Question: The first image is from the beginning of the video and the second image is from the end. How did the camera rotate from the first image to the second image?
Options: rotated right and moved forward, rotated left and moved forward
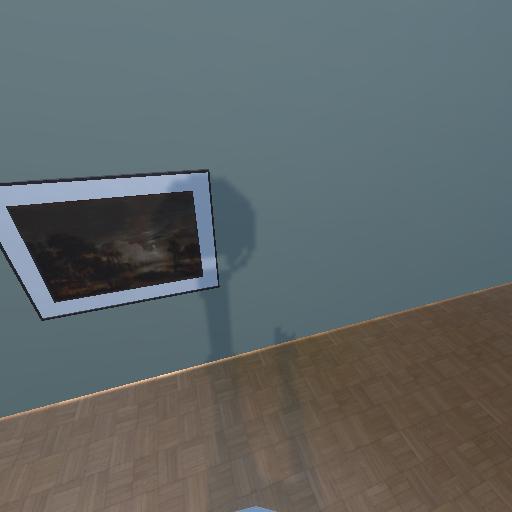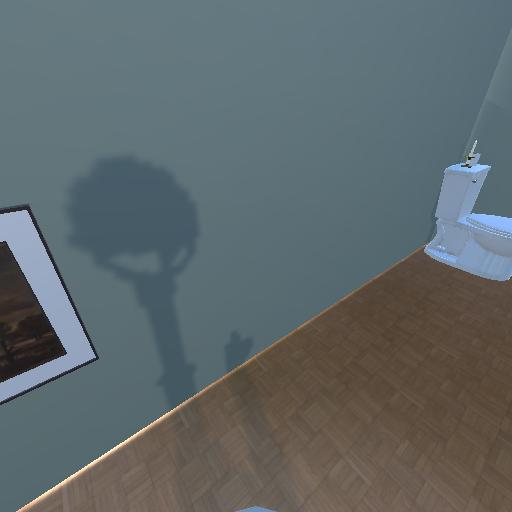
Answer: rotated right and moved forward